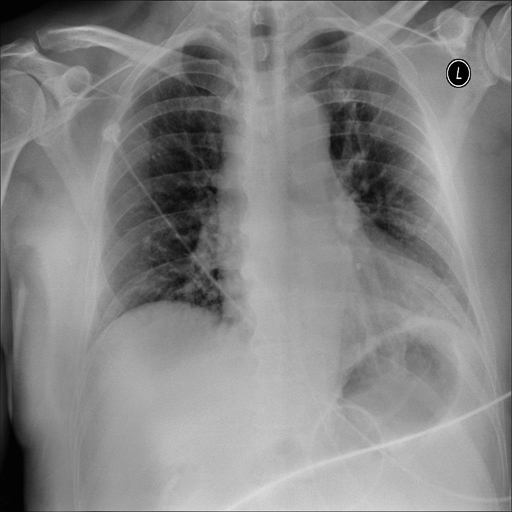
Finding: NORMAL